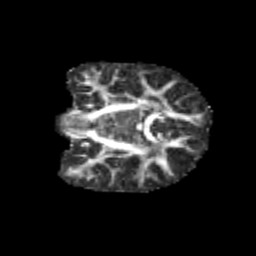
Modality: FA
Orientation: coronal
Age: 9
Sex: male
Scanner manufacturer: siemens
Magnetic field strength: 3 T
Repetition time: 3.8 s
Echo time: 0.07 s